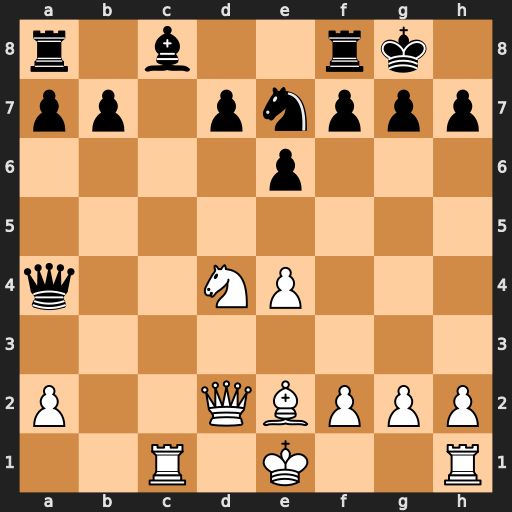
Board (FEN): r1b2rk1/pp1pnppp/4p3/8/q2NP3/8/P2QBPPP/2R1K2R
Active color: w
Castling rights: K
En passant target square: -
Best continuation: Rc4 Qa6 Rxc8